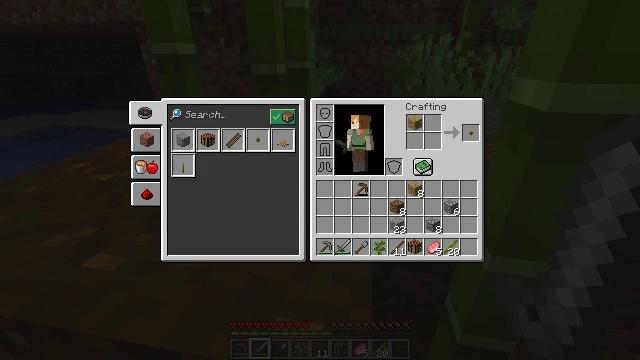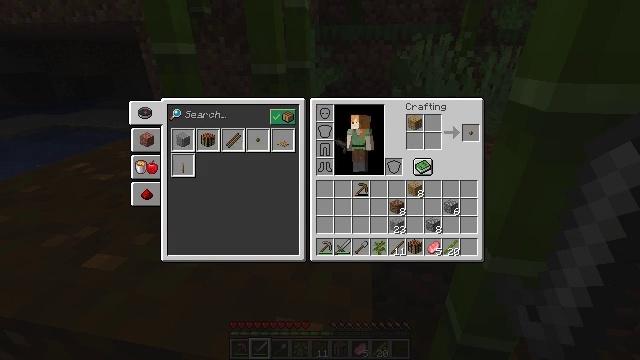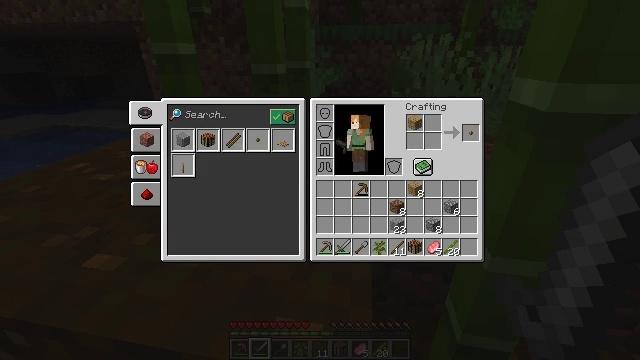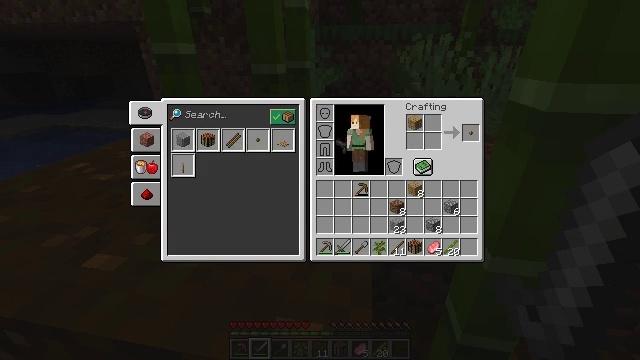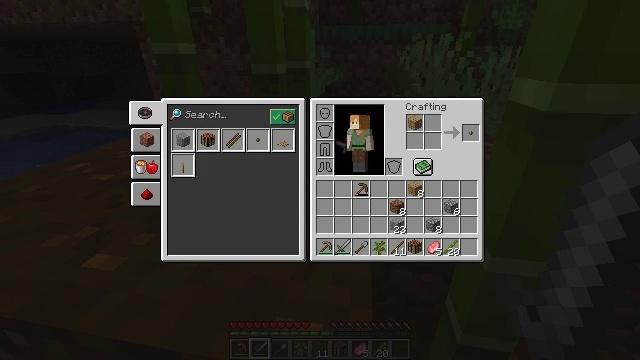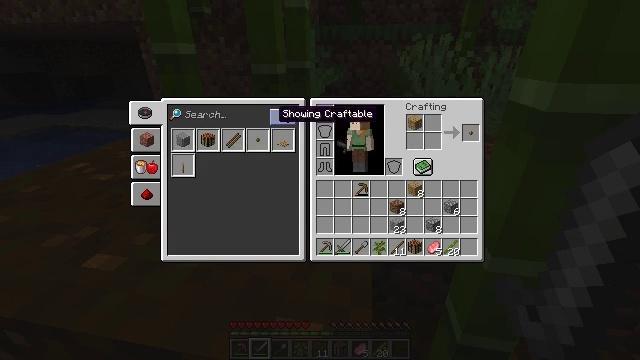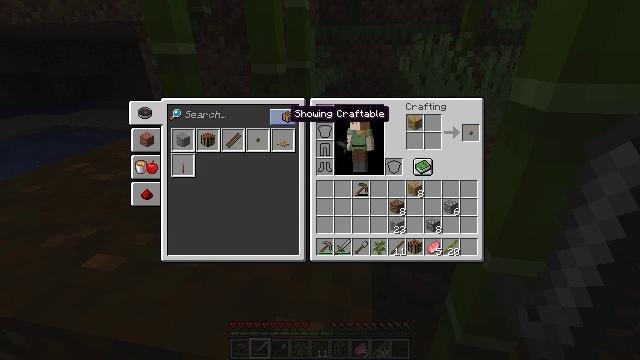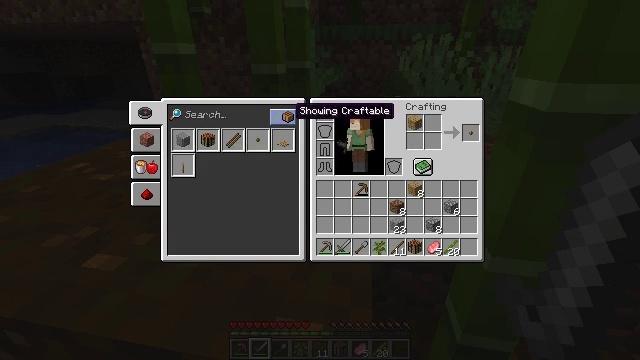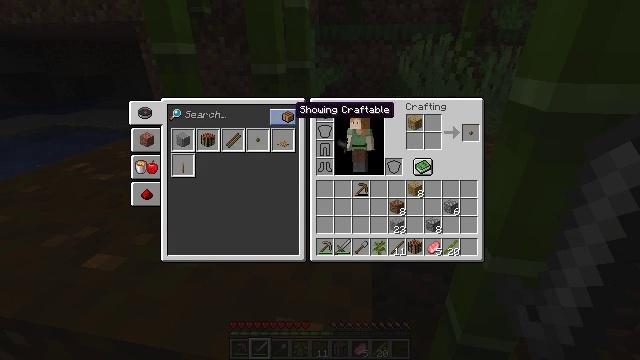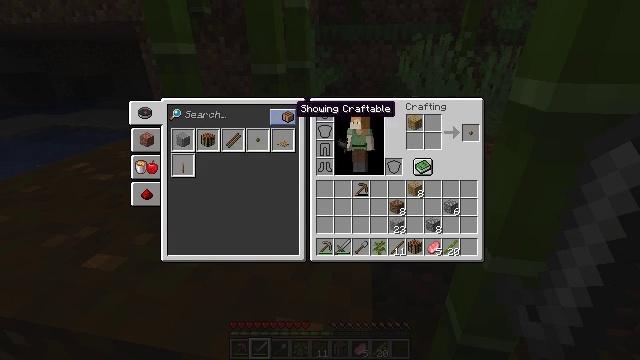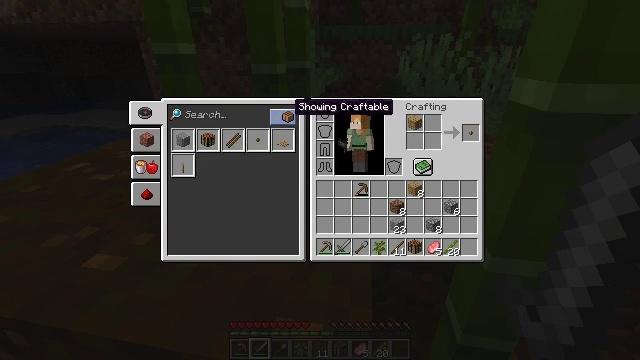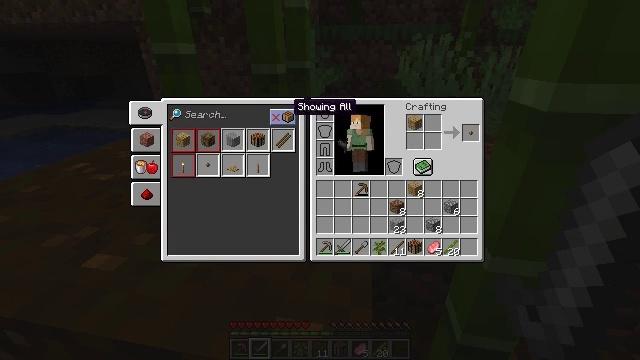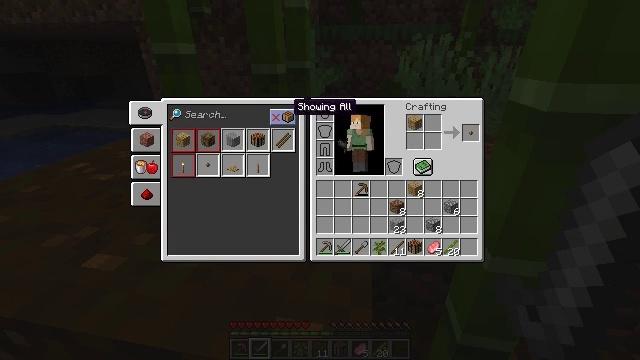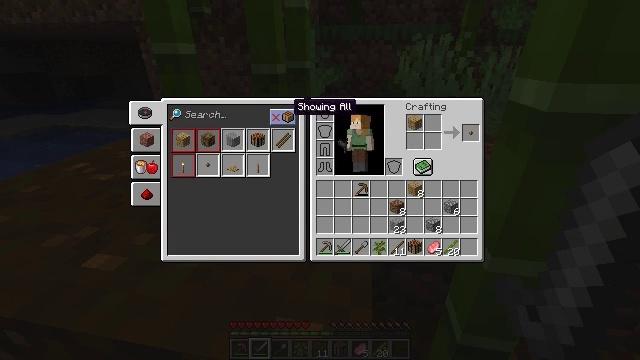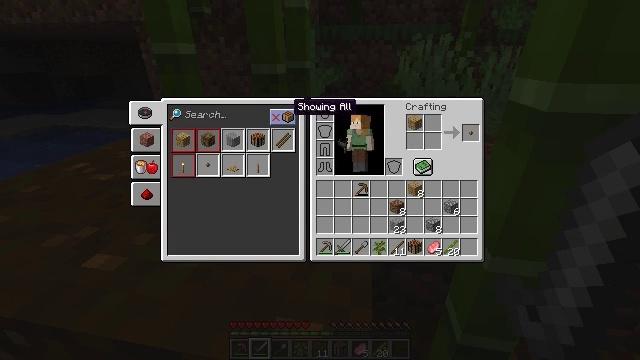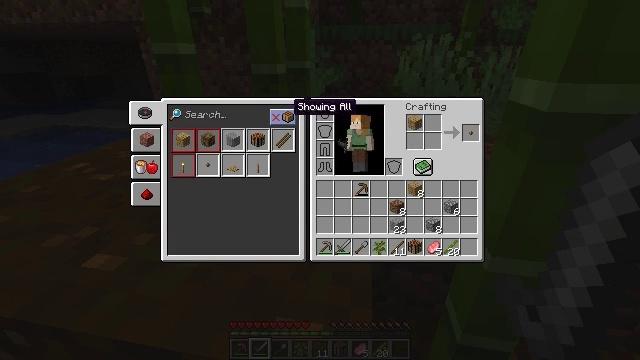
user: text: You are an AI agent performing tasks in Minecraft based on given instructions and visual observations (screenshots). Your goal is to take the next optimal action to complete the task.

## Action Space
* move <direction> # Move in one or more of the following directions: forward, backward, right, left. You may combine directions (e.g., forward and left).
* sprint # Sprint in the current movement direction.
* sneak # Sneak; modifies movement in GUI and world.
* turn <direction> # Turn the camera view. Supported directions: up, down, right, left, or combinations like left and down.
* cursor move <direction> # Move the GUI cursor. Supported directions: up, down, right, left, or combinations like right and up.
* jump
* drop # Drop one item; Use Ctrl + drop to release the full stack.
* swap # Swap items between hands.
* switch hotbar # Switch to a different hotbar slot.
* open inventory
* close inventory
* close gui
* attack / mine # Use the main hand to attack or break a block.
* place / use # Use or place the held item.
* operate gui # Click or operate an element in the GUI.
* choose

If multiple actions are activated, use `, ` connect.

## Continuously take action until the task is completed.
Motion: motion action
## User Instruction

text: Attack bamboo to gather it.
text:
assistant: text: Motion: operate gui
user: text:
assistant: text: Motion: cursor move right
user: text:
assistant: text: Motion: cursor move right
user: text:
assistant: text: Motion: cursor move right
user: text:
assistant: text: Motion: cursor move right
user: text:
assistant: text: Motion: cursor move right
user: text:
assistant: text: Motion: no_op
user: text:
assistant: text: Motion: no_op
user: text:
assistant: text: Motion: no_op
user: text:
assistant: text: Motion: no_op
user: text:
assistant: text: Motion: operate gui
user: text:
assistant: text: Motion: operate gui
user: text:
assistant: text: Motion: operate gui
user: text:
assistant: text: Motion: operate gui
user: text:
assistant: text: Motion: no_op
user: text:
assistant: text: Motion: cursor move right and down
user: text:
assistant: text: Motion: cursor move right and down
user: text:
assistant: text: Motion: cursor move right and down
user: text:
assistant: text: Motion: cursor move right
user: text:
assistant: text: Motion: no_op
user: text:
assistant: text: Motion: no_op
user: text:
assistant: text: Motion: cursor move left
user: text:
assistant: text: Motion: cursor move left
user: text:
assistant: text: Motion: no_op
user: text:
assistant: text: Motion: no_op
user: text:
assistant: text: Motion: no_op
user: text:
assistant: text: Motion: no_op
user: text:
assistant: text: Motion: no_op
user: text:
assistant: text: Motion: no_op
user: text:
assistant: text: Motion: no_op